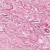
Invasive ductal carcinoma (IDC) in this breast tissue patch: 0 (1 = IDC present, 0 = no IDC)